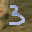
Label: 3